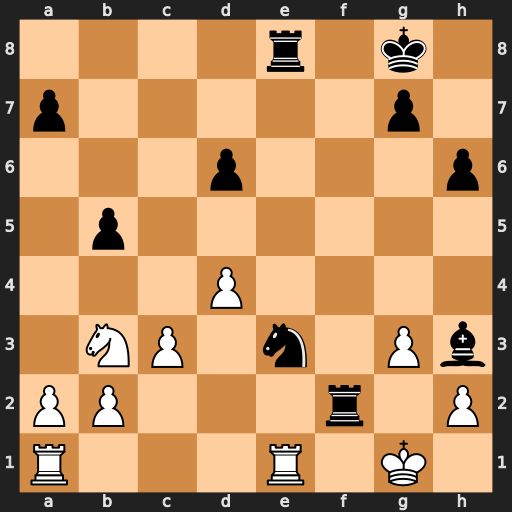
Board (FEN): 4r1k1/p5p1/3p3p/1p6/3P4/1NP1n1Pb/PP3r1P/R3R1K1
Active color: w
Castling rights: -
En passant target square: -
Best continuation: Kxf2 Ng4+ Kg1